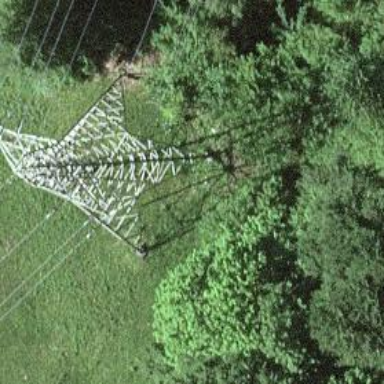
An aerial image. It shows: Towering power structure.